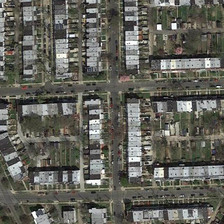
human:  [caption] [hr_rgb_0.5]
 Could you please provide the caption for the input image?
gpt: many gray white buildings and some sparse green trees are in a dense residential area .

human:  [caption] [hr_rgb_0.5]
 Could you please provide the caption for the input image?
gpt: there are buildings, roads grassland and trees .

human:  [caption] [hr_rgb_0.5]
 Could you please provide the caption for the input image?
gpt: many gray white buildings and some sparse green trees are in a dense residential area .

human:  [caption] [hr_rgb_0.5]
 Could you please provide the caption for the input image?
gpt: it is green trees and grassland, gray roads and white, gray,black buildings .

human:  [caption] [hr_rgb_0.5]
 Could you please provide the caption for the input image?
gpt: there are buildings, roads grassland and trees .